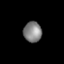
Tissue: lung
Cell type: Fibroblasts
Senescence score: 0.6017
Nuclear area (px): 366
Mean DAPI intensity: 128.765